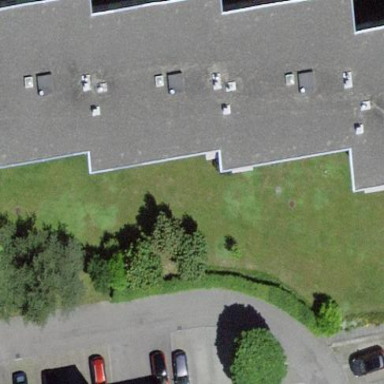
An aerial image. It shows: Apartment building with flat roof.